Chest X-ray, AP view. Patient: 65 years old, sex M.
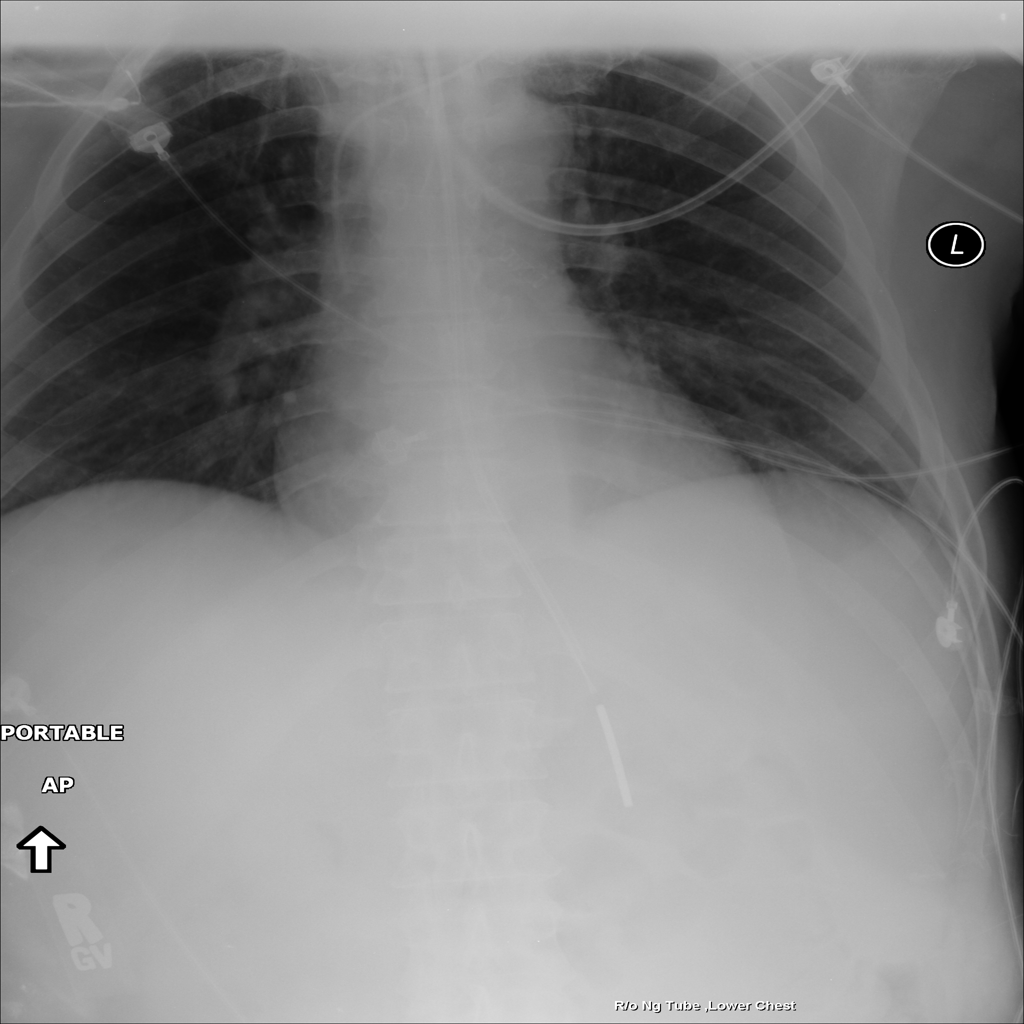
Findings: No Finding